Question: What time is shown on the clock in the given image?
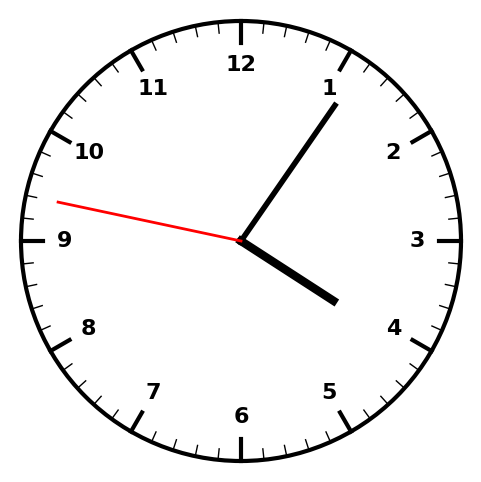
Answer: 04:05:47